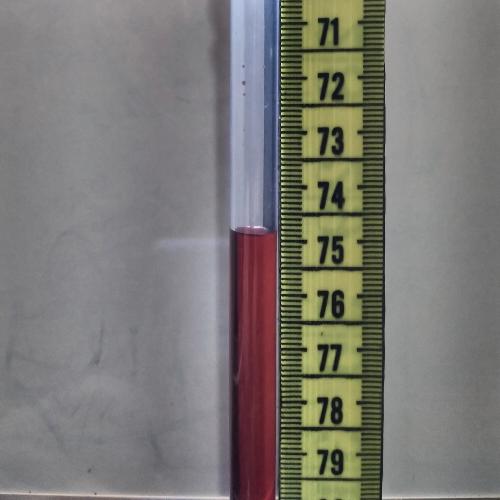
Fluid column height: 74.9 cm